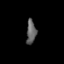
Tissue: skin
Cell type: Epithelial cells
Senescence score: 0.2767
Nuclear area (px): 229
Mean DAPI intensity: 95.878